Interaction volume radius: 10 \u00c5
Interaction volume height: 45 \u00c5
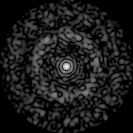
Disorder parameter: 0.8361